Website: bh-photo
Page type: store-pickup
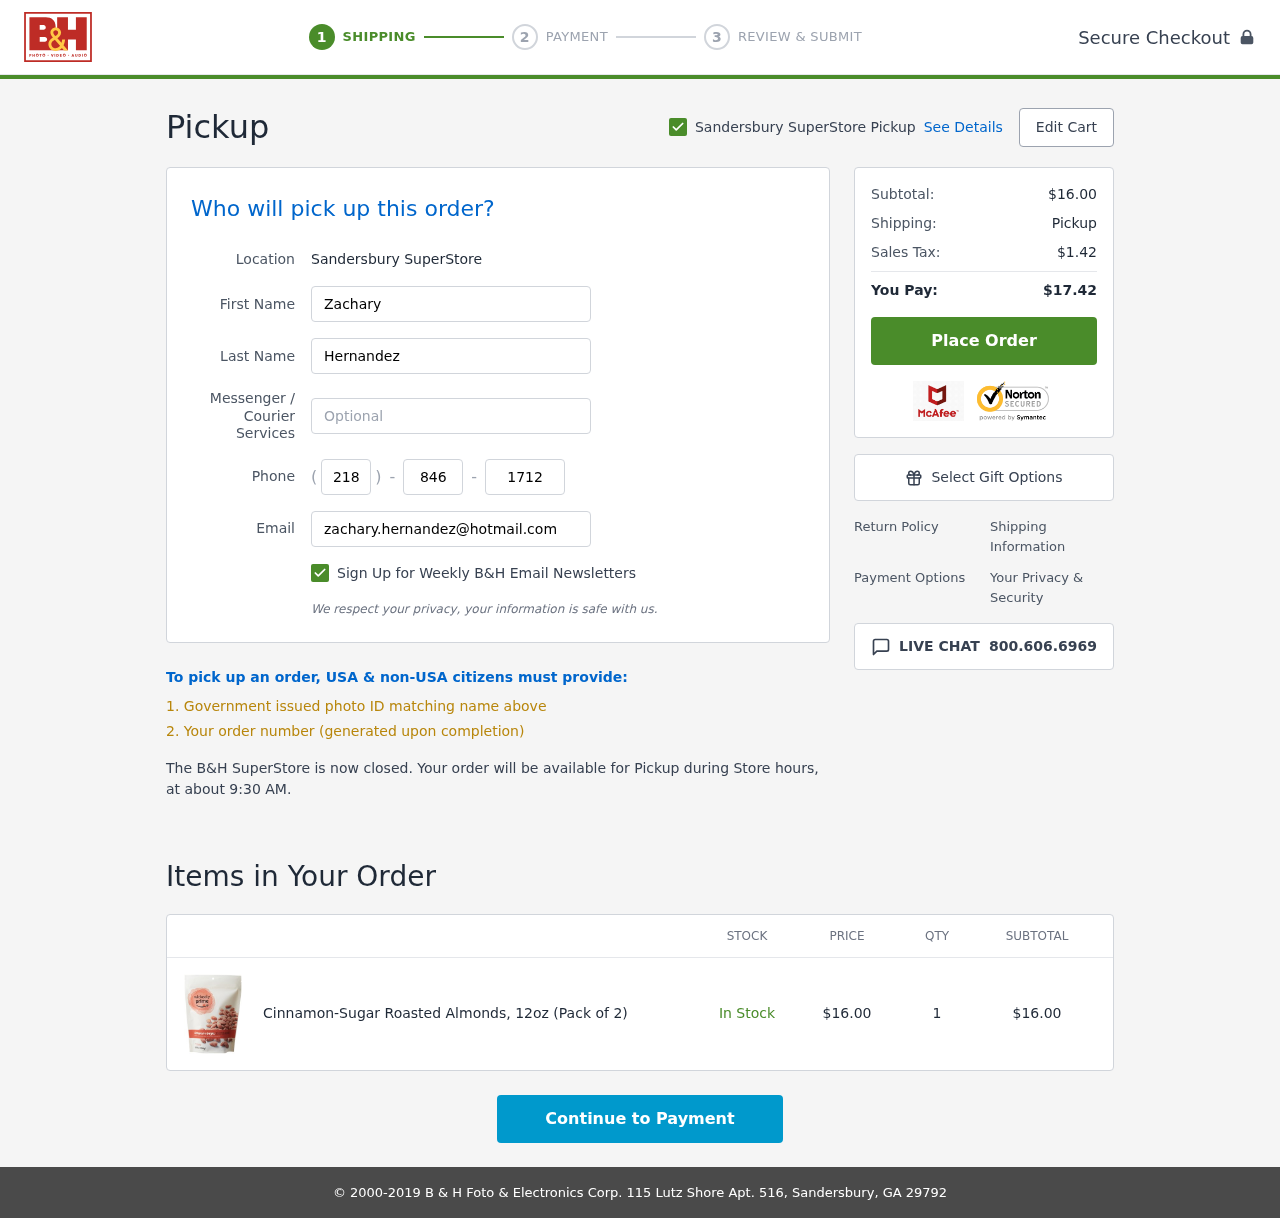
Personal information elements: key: PII_EMAIL
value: zachary.hernandez@hotmail.com
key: PII_FIRSTNAME
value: Zachary
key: PII_LASTNAME
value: Hernandez
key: PII_LOCATION1_CITY
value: Sandersbury SuperStore Pickup
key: PII_LOCATION1_CITY
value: Sandersbury SuperStore
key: PII_PHONE_AREA
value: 218
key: PII_PHONE_PREFIX
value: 846
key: PII_PHONE_SUFFIX
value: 1712
Product elements: key: PRODUCT1_NAME
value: Cinnamon-Sugar Roasted Almonds, 12oz (Pack of 2)
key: PRODUCT1_PRICE
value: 16
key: PRODUCT1_QUANTITY
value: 1
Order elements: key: ORDER_SUBTOTAL
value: $16.00
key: ORDER_TAX
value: $1.42
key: ORDER_TOTAL
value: $17.42